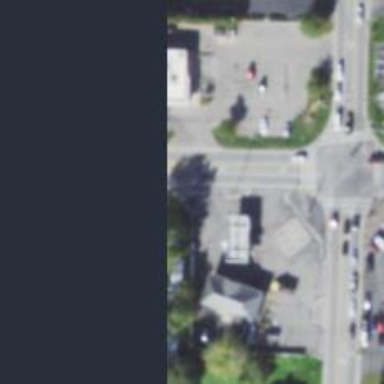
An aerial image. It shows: Fuel station located within retail area.